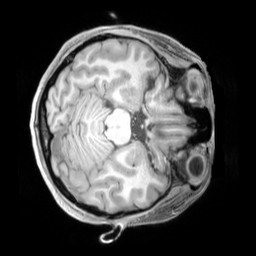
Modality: T1w
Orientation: axial